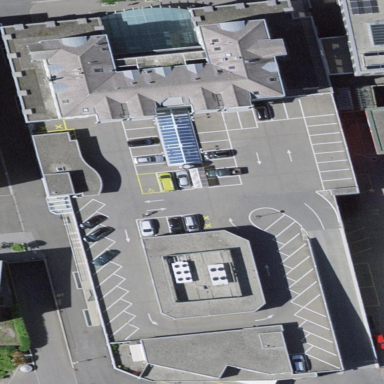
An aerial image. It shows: Commercial building.